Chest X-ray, AP view. Patient: 49 years old, sex F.
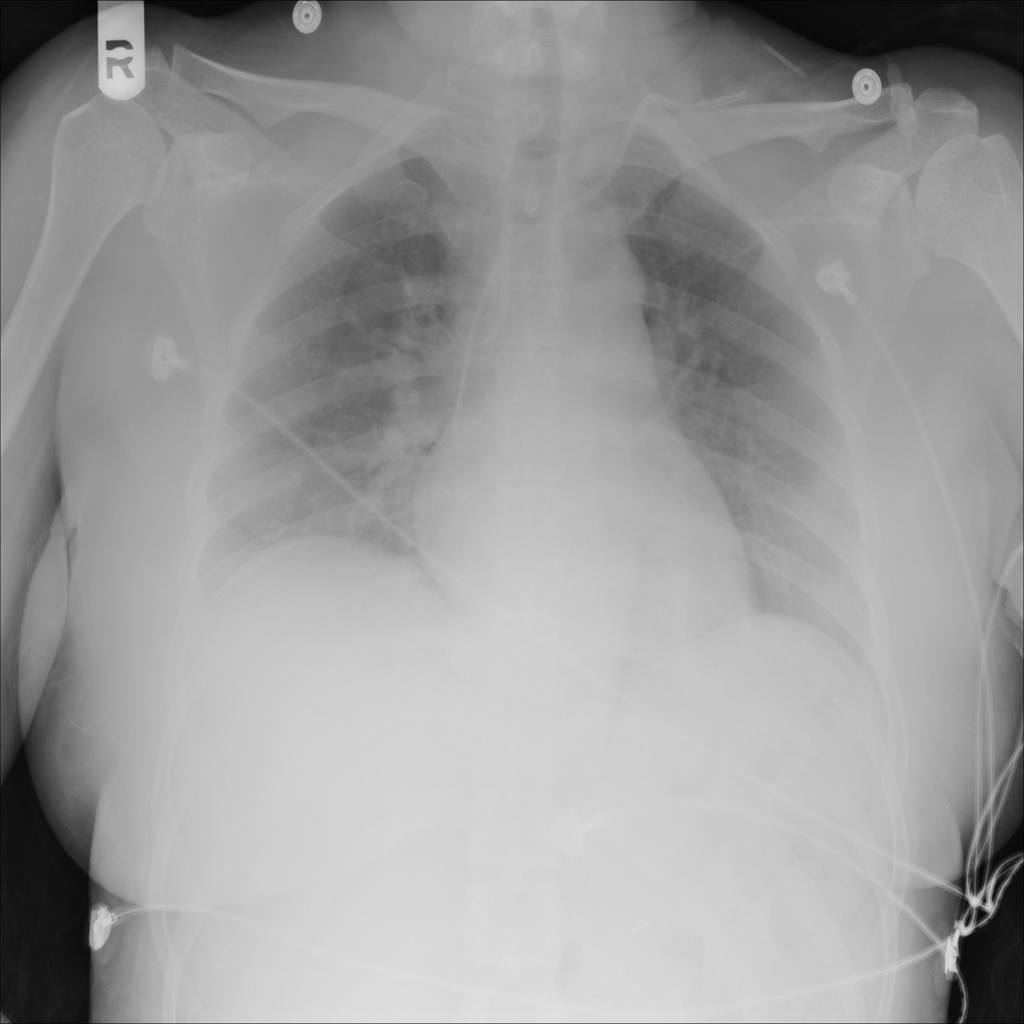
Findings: No Finding